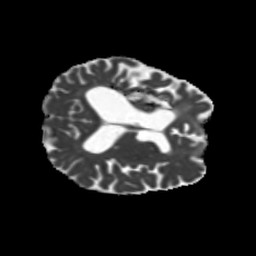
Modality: MD
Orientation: axial
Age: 53
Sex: female
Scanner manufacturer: siemens
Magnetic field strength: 3 T
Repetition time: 5.25 s
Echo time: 0.08 s